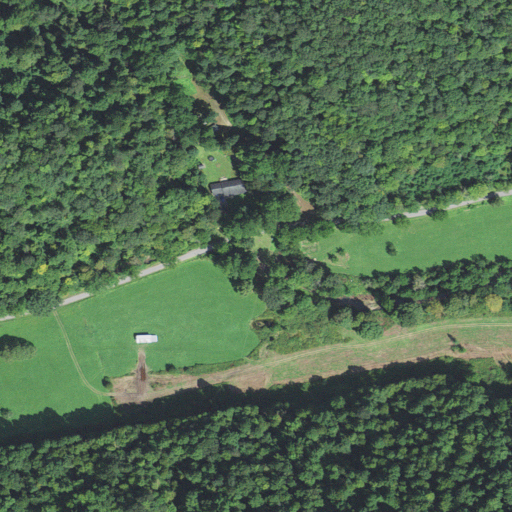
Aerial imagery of valley in West Virginia named Bearpen Hollow containing deciduous forest, pasture, open development, and mixed forest